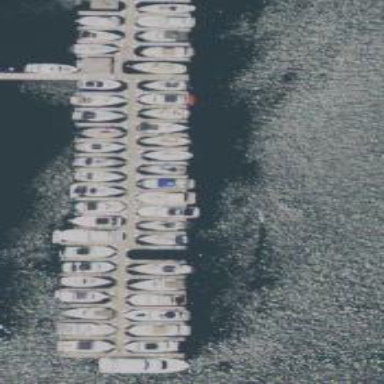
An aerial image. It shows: Man-made pier.